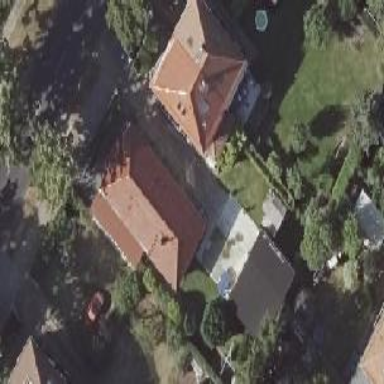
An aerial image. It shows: Semi-detached house.